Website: crate-barrel
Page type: customer-info-address
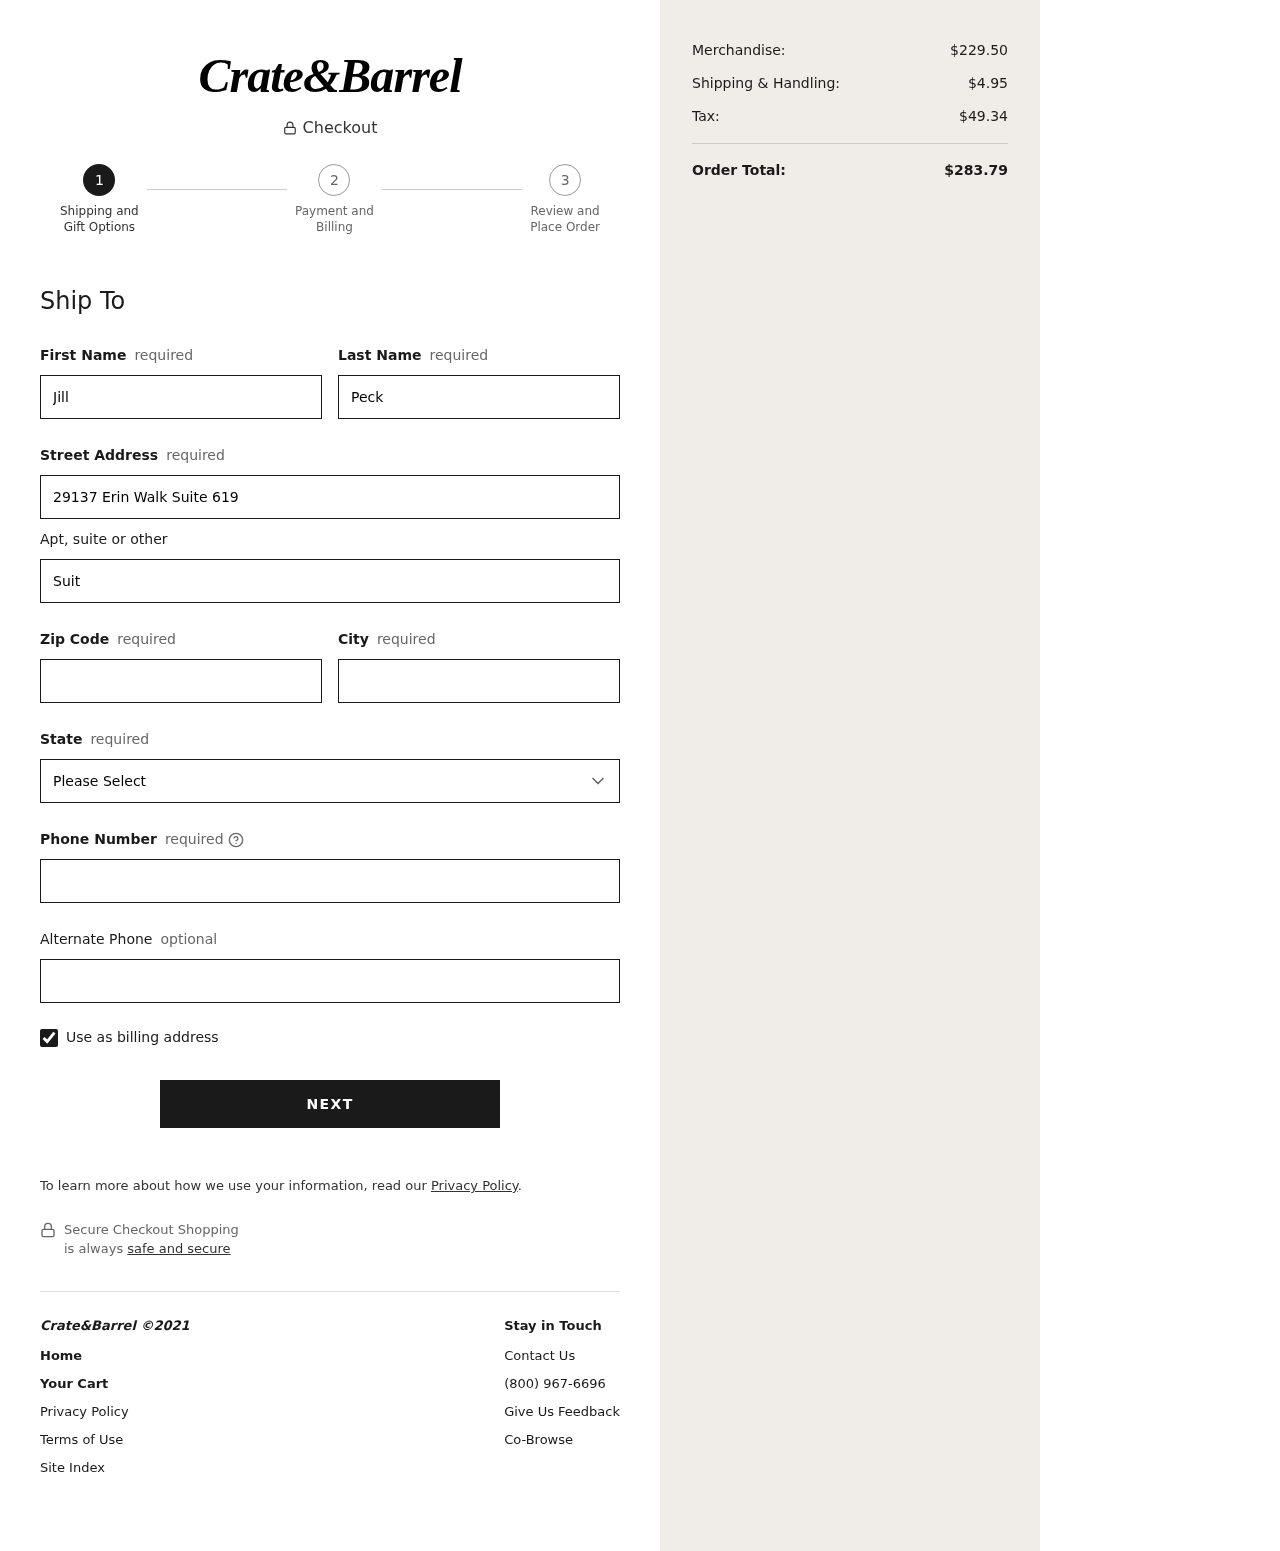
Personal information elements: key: PII_STATE
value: New York
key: PII_FIRSTNAME
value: Jill
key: PII_LASTNAME
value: Peck
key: PII_STREET
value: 29137 Erin Walk Suite 619
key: PII_STREET2
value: Suite 298
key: PII_POSTCODE
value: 53478
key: PII_CITY
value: East Stephenland
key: PII_PHONE
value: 9182032273
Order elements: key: ORDER_SUBTOTAL
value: $229.50
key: ORDER_SHIPPING_COST
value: $4.95
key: ORDER_TAX
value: $49.34
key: ORDER_TOTAL
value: $283.79